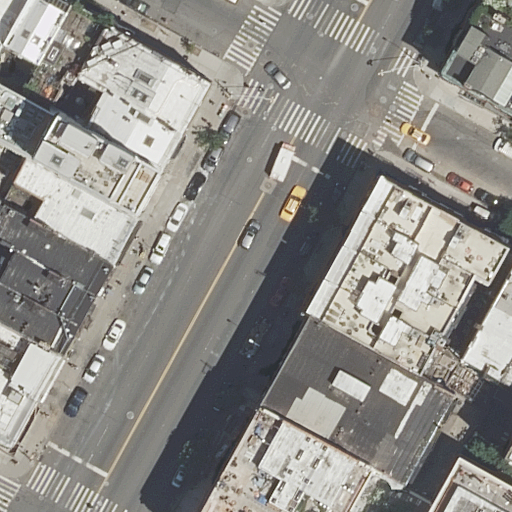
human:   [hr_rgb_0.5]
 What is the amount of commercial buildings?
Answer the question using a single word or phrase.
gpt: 0

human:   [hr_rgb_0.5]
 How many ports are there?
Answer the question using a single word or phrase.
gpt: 0

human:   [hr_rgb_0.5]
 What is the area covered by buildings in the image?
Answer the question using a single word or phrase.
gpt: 4999m2

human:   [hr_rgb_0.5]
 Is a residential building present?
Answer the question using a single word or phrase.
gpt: yes

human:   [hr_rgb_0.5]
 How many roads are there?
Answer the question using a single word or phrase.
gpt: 4

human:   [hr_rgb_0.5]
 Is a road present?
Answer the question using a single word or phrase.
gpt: yes

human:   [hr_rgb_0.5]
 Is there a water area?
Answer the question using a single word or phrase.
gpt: no

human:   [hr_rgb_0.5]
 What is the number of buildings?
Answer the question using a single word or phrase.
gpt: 20

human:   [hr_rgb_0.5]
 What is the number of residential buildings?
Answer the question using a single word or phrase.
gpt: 20

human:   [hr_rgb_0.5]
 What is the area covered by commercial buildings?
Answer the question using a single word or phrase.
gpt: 0m2

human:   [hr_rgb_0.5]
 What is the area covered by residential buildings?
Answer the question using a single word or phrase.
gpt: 4999m2

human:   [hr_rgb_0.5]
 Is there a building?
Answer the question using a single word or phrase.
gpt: yes

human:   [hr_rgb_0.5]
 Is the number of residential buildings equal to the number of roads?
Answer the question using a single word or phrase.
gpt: no

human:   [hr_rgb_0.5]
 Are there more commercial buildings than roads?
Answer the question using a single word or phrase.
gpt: no

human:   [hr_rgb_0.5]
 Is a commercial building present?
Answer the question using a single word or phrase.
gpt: no

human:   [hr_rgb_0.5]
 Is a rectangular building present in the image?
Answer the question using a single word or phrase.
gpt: yes

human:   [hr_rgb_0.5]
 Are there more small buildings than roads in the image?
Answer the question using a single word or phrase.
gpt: no

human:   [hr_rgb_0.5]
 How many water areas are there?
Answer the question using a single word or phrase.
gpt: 0

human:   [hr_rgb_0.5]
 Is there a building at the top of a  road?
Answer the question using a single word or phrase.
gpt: yes

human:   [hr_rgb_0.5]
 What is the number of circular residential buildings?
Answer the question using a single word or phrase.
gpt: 0

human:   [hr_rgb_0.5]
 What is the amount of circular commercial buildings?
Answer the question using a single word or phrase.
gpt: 0

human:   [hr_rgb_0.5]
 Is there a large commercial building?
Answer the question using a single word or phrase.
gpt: no

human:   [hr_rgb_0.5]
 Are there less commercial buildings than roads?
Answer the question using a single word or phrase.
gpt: yes

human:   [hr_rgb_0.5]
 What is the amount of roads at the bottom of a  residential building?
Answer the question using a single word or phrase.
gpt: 4

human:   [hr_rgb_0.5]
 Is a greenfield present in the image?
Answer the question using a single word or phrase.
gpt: no

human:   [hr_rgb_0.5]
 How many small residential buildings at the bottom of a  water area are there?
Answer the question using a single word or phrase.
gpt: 0

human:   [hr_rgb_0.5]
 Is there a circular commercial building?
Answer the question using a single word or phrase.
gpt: no

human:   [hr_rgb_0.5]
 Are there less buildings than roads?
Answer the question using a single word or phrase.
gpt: no

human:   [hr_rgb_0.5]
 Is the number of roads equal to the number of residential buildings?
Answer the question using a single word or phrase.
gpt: no

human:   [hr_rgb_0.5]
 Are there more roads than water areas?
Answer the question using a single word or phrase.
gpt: yes

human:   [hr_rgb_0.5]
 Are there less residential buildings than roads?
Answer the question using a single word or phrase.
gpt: no

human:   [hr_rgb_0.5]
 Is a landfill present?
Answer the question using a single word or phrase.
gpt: no

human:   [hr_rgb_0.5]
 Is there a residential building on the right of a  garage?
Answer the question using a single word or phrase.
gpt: no

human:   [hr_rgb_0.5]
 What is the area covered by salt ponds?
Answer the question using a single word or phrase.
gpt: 0m2

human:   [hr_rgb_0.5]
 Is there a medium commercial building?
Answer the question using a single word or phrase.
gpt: no

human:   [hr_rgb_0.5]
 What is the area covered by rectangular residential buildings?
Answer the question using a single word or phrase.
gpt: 2523m2

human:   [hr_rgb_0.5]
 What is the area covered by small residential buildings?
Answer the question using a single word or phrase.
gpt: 60m2

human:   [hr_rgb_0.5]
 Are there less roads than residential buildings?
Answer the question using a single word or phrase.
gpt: yes

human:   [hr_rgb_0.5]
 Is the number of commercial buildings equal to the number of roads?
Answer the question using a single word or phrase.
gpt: no

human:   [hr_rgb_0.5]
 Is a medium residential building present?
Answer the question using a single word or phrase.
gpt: yes

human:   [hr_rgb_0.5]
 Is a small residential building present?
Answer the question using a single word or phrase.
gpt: yes

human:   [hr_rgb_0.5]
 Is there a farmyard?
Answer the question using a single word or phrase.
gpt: no

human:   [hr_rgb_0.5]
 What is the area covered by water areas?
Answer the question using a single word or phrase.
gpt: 0m2

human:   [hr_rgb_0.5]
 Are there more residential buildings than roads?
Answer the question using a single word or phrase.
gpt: yes

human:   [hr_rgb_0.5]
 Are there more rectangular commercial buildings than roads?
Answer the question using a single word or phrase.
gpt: no

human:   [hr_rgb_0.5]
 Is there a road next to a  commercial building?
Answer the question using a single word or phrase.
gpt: no

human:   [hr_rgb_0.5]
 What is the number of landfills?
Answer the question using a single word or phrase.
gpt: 0

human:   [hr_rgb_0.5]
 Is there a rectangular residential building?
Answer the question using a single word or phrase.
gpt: yes

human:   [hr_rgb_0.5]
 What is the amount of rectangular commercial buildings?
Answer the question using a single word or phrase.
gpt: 0

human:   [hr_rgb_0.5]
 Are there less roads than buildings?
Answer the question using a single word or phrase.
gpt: yes

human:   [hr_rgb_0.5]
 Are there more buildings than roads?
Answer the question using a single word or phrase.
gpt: yes

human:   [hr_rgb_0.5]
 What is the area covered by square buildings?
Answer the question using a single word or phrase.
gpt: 0m2

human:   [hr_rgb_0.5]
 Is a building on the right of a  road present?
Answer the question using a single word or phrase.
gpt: yes

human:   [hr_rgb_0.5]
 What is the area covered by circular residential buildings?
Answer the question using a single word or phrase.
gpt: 0m2

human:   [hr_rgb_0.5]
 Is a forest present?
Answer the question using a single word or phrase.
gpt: no

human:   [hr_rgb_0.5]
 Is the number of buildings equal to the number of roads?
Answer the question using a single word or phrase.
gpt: no

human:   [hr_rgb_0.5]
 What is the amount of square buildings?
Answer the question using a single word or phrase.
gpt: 0

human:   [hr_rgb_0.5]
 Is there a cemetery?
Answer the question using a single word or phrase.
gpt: no

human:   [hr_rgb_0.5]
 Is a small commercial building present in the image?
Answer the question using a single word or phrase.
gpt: no

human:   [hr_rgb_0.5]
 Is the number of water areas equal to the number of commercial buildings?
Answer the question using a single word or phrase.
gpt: yes

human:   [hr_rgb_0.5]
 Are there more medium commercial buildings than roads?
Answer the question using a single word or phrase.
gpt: no

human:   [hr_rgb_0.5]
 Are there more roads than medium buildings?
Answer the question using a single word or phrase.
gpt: no

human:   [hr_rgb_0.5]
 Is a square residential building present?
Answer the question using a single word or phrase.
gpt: no

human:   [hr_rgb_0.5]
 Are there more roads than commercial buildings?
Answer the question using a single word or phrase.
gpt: yes